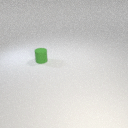
small green rubber cylinder